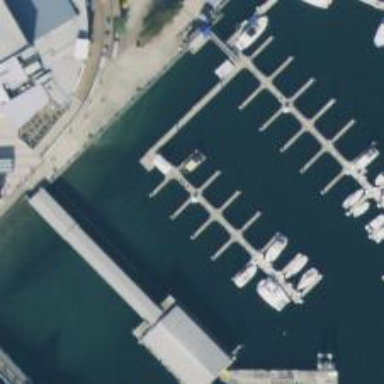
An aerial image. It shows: Pier with mooring facilities.